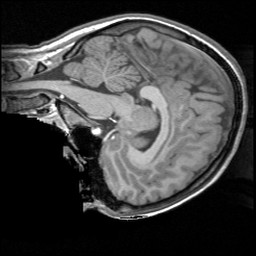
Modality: T1w
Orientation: sagittal